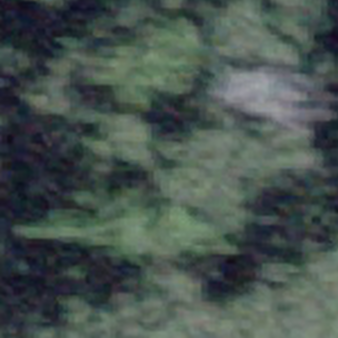
Label: other